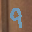
Label: 9